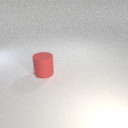
large red rubber cylinder